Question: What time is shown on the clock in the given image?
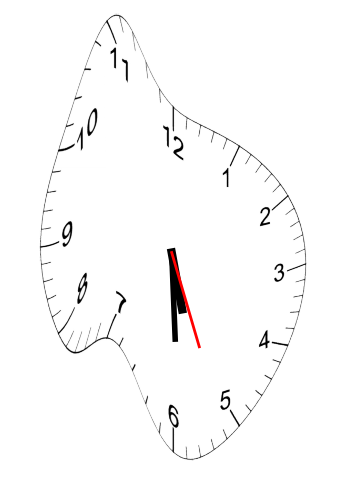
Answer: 05:29:26